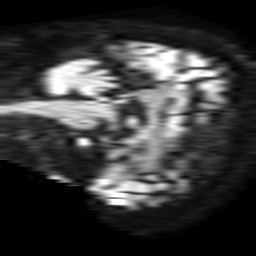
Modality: TRACE
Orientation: sagittal
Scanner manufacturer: philips
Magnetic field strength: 1.5 T
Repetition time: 3.395 s
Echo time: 0.06922 s